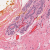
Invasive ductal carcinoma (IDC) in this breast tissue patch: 0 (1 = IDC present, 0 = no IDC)